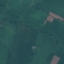
Land use / land cover class: Pasture